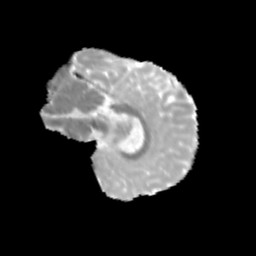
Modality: MD
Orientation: sagittal
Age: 11
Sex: female
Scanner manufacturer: siemens
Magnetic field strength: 3 T
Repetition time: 3.8 s
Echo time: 0.07 s